Question: I updated my android sdk, but when I create a new application I get new option on that I've never seen before.

what this mean .
I give a name to this parent activity , but when I run the application I get this error
'''
No Launcher activity found!
The launch will only sync the application package on the device!
'''
The full console output
'''
[2012-08-13 13:54:35 - GG] ------------------------------
[2012-08-13 13:54:35 - GG] Android Launch!
[2012-08-13 13:54:35 - GG] adb is running normally.
[2012-08-13 13:54:35 - GG] No Launcher activity found!
[2012-08-13 13:54:35 - GG] The launch will only sync the application package on the device!
[2012-08-13 13:54:35 - GG] Performing sync
[2012-08-13 13:54:35 - GG] Automatic Target Mode: launching new emulator with compatible AVD 'Androidvirtual'
[2012-08-13 13:54:35 - GG] Launching a new emulator with Virtual Device 'Androidvirtual'
[2012-08-13 13:54:35 - GG] ------------------------------
[2012-08-13 13:54:35 - GG] Android Launch!
[2012-08-13 13:54:35 - GG] adb is running normally.
[2012-08-13 13:54:35 - GG] No Launcher activity found!
[2012-08-13 13:54:35 - GG] The launch will only sync the application package on the device!
[2012-08-13 13:54:35 - GG] Performing sync
[2012-08-13 13:54:35 - GG] Automatic Target Mode: launching new emulator with compatible AVD 'Androidvirtual'
[2012-08-13 13:54:35 - GG] Launching a new emulator with Virtual Device 'Androidvirtual'
[2012-08-13 13:54:48 - Emulator] WARNING: Data partition already in use. Changes will not persist!
[2012-08-13 13:54:50 - Emulator] WARNING: SD Card image already in use: /home/belkacem/.android/avd/Androidvirtual.avd/sdcard.img
[2012-08-13 13:54:50 - GG] New emulator found: emulator-5554
[2012-08-13 13:54:50 - GG] Waiting for HOME ('android.process.acore') to be launched...
[2012-08-13 13:54:51 - Emulator] WARNING: Cache partition already in use. Changes will not persist!
[2012-08-13 13:54:51 - GG] New emulator found: emulator-5556
[2012-08-13 13:54:51 - GG] Waiting for HOME ('android.process.acore') to be launched...
[2012-08-13 13:55:18 - Emulator] Failed to create Context 0x3005
[2012-08-13 13:55:18 - Emulator] emulator: WARNING: Could not initialize OpenglES emulation, using software renderer.
[2012-08-13 13:55:18 - GG] emulator-5556 disconnected! Cancelling 'sync'!
[2012-08-13 13:55:20 - Emulator] Failed to create Context 0x3005
[2012-08-13 13:55:20 - Emulator] emulator: WARNING: Could not initialize OpenglES emulation, using software renderer.
[2012-08-13 13:55:20 - GG] emulator-5554 disconnected! Cancelling 'sync'!
'''
manifest.xml
'''
<manifest xmlns:android="http://schemas.android.com/apk/res/android"
package="main.java"
android:versionCode="1"
android:versionName="1.0" >
<uses-sdk
android:minSdkVersion="16"
android:targetSdkVersion="15" />
<application
android:icon="@drawable/ic_launcher"
android:label="@string/app_name"
android:theme="@style/AppTheme" >
<activity
android:name=".MainActivity"
android:label="@string/title_activity_main" >
<meta-data
android:name="android.support.PARENT_ACTIVITY"
android:value="d" />
</activity>
</application>
</manifest>
'''
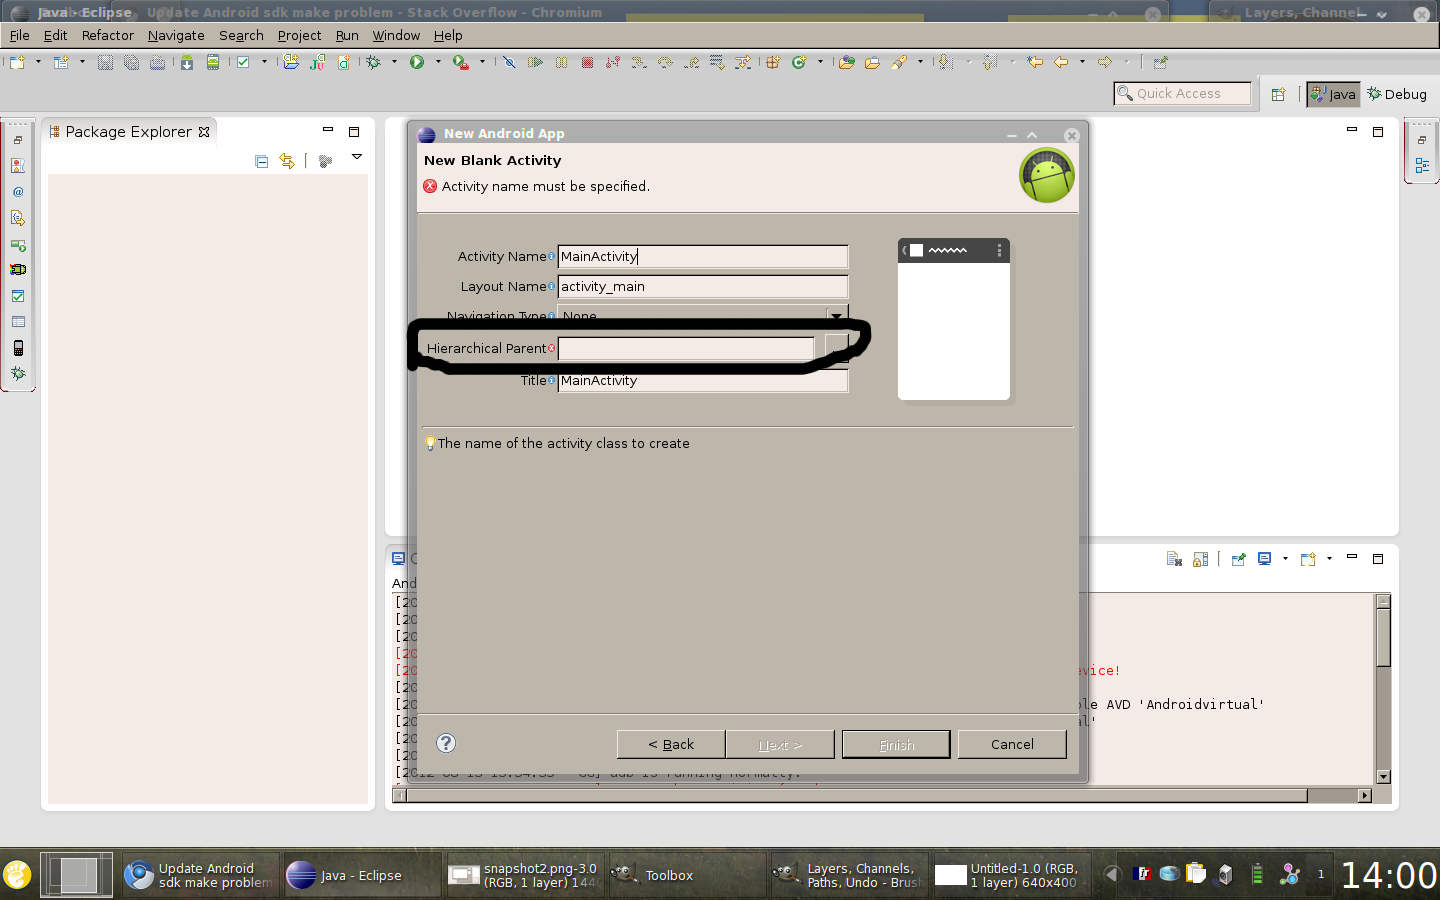
Answer: '''
No Launcher activity found!
'''
Your manifest file must have one activity as app launcher...
'''
<activity
android:name=".MainActivity"
android:label="@string/title_activity_main" >
<intent-filter>
<action android:name="android.intent.action.MAIN" />
<category android:name="android.intent.category.LAUNCHER" />
</intent-filter>
</activity>
'''